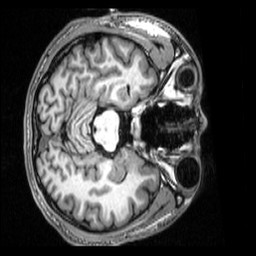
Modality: T1w
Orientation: axial
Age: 22
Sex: male
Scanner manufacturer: siemens
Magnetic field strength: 3 T
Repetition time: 2.53 s
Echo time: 0.00339 s